Question: How can I pass an input file to a Python script in Aptana python debugger?
From console I do something like:
> python test.py < input.txt
I tried editing the debug configuration in order to add the input file as
program arguments, but it does not work.

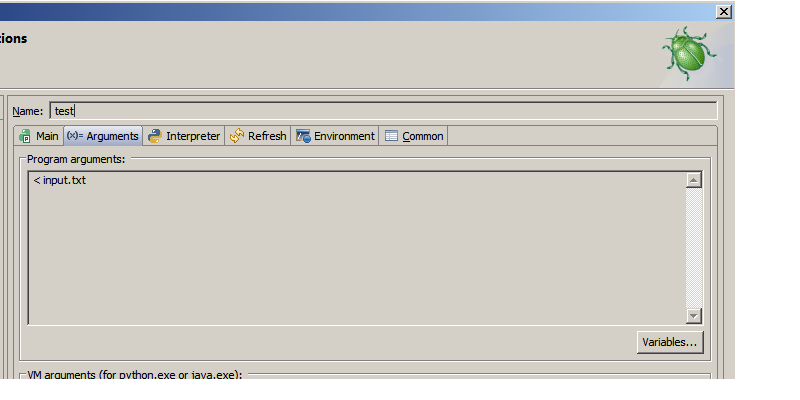
Answer: I'm not sure if Aptana can handle this. If not, just override 'sys.stdin' in test.py:
'''
import sys
sys.stdin = open('input.txt', 'r')
'''